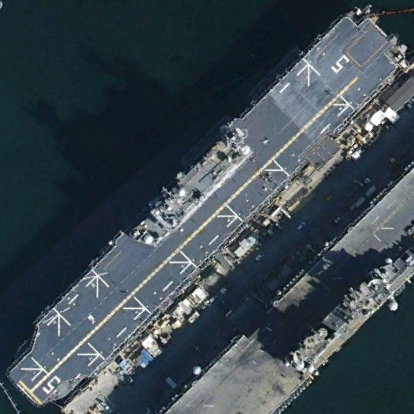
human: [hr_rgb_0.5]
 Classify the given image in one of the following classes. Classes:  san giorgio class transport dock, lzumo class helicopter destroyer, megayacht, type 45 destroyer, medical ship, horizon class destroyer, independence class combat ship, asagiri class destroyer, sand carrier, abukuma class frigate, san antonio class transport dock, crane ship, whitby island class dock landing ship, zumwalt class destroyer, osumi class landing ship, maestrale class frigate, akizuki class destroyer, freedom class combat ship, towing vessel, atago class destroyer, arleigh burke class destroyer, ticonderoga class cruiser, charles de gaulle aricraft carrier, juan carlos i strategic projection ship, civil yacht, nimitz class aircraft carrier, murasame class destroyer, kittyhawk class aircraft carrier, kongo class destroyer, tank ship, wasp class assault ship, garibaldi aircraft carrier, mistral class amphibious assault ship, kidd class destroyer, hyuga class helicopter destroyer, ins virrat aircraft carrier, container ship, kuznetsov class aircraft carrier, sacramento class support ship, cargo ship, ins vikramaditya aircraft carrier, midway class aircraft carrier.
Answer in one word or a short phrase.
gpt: Wasp class assault ship